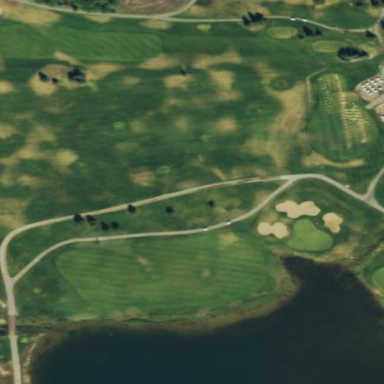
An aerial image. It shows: Golf driving range on pitch.